Question: I'm playing around with EF different workflows. Yesterday I made a new project and 'Entity Framework 6' was the first suggestion from 'Nuget' so I decided to give it a try, also it is a very small project entirely for learning purposes so I guess it will be good experience to try 'EF 6' since I've been working mostly with 'Ef 5'.
My Application is based on 'Code First' approach. The structure of the solution is shown in the print screen:

The project 'CodeFirstClasses' is meant to hold my Entites. For simplicity purposes and because I follow a tutorial I use only one class as you may see - 'Customer.cs'. There I have :
'''
public class RewardContext : DbContext
{
//Specify the name of the base as Rewards
public RewardContext() : base("Rewards")
{
}
//Create a database set for each data item
public DbSet<Purchase> Purchases { get; set; }
public DbSet<Customer> Customers { get; set; }
}
'''
And the other classes - 'Purchase' and 'Customer' which are trivial, so I won't paste them here.
The other project as you can see is 'Windows Forms' project with just one form and button on it. On the 'click' event of the button I have all the logic for adding new records to my two entities hardcoded. Here is just a part of it:
'''
//some code...
//Add the record and save it
context.Customers.Add(newCustomer);
context.Purchases.Add(newPurchase);
context.SaveChanges();
MessageBox.Show("Record Added!");
'''
So far nothing different from what I'm used to with 'EF 5'. I can build the project, I can run it, and everything is executed as expected. However I get this warning from the title :
'Warning 1 The element 'entityFramework' has invalid child element 'providers'. List of possible elements expected: 'contexts'.' And even though I'm using mostly 'MS SQL Server Management Studio' I've noticed that I'm not able to manage my connections/databases from the IDE - 'Visual Studio 2012', but this was not an issue with 'EF 5'.
My research narrowed down the possible source of problem/solution to manually changing the 'App.config' file, but this is an area where I haven't got much experience especially when the IDE took care of it until 'EF 6'. So I'll post both my 'App.config' files for this solution :
The one from the 'CodeFirstClasses' project :
'''
<?xml version="1.0" encoding="utf-8"?>
<configuration>
<configSections>
<!-- For more information on Entity Framework configuration, visit http://go.microsoft.com/fwlink/?LinkID=237468 -->
<section name="entityFramework" type="System.Data.Entity.Internal.ConfigFile.EntityFrameworkSection, EntityFramework, Version=6.0.0.0, Culture=neutral, PublicKeyToken=b77a5c561934e089" requirePermission="false" />
</configSections>
<entityFramework>
<defaultConnectionFactory type="System.Data.Entity.Infrastructure.SqlConnectionFactory, EntityFramework" />
<providers>
<provider invariantName="System.Data.SqlClient" type="System.Data.Entity.SqlServer.SqlProviderServices, EntityFramework.SqlServer" />
</providers>
</entityFramework>
</configuration>
'''
And from my 'TestCodeFirst' project:
'''
<?xml version="1.0" encoding="utf-8"?>
<configuration>
<configSections>
<!-- For more information on Entity Framework configuration, visit http://go.microsoft.com/fwlink/?LinkID=237468 -->
<section name="entityFramework" type="System.Data.Entity.Internal.ConfigFile.EntityFrameworkSection, EntityFramework, Version=6.0.0.0, Culture=neutral, PublicKeyToken=b77a5c561934e089" requirePermission="false" />
</configSections>
<startup>
<supportedRuntime version="v4.0" sku=".NETFramework,Version=v4.5" />
</startup>
<entityFramework>
<defaultConnectionFactory type="System.Data.Entity.Infrastructure.SqlConnectionFactory, EntityFramework" />
<providers>
<provider invariantName="System.Data.SqlClient" type="System.Data.Entity.SqlServer.SqlProviderServices, EntityFramework.SqlServer" />
</providers>
</entityFramework>
</configuration>
'''
And the other possible solution that I found is : 'updating the xsd for "validating" EF config section in web/app.config file to recognize newly added EF6 elements' which I'm also not aware of how exactly to do it.
Even though when I open the 'MS SQL Server Management Studio' I see the database created for this application, the records are saved and generally it seems to work but yet I would like to resolve this warning and get to know how to set up my applications based on 'EF 6' right.
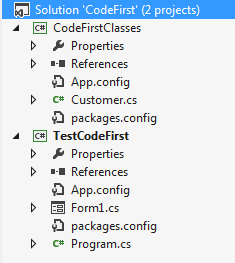
Answer: You can install the EF6 Designer for VS2012 from <URL> and it will update the schema that validates config files.